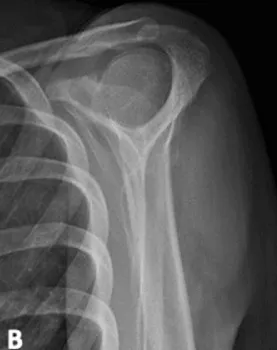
Lateral view.
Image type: radiology (x_ray)